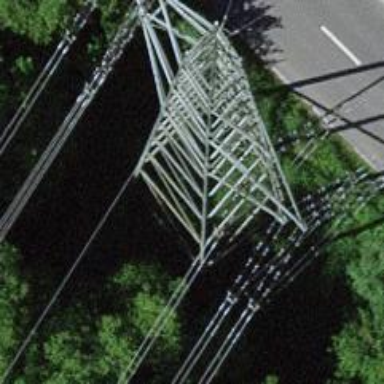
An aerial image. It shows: Three power lines with cables.